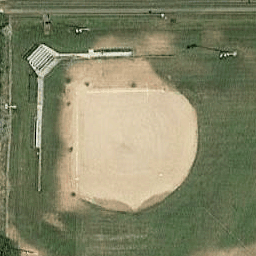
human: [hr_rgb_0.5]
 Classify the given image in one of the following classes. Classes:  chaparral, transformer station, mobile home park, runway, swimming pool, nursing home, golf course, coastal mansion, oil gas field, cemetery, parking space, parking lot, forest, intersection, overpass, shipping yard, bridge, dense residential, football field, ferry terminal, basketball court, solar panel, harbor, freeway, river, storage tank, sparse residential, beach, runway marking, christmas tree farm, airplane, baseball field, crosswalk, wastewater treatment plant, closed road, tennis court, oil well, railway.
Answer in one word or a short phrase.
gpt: baseball field